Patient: sex F, age 77
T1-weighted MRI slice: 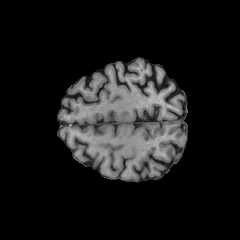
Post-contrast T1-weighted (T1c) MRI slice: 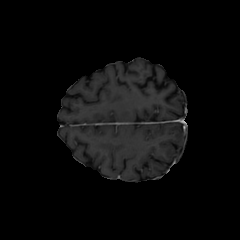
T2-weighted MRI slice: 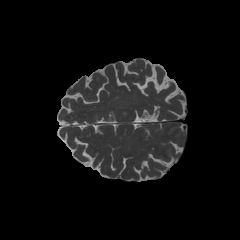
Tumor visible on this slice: no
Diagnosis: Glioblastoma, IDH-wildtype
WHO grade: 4